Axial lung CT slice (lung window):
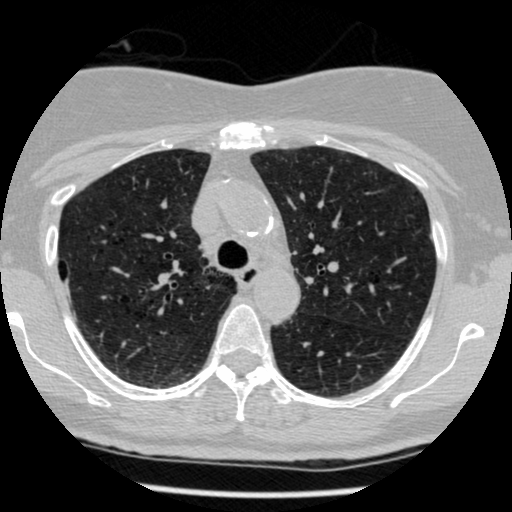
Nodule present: no